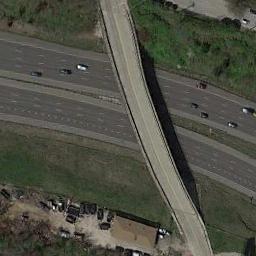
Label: overpass